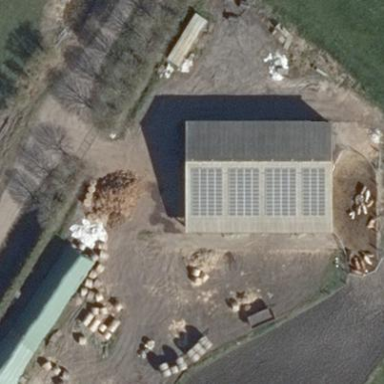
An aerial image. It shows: Cowshed building.